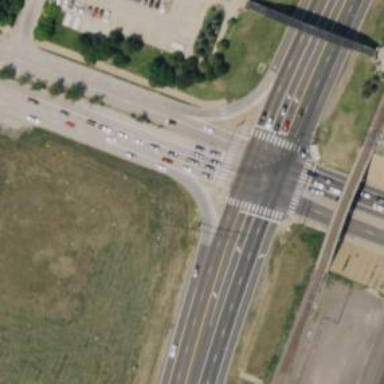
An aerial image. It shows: Trunk link highway.